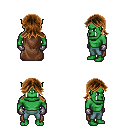
a pixel art fantasy rpg character, male body template, orc, green skin, brown cape, teal pants, brown loose hair, metal gloves, four views (front, back, left, right), 2x2 character sprite sheet, small pixel art, hard edges, no anti-aliasing